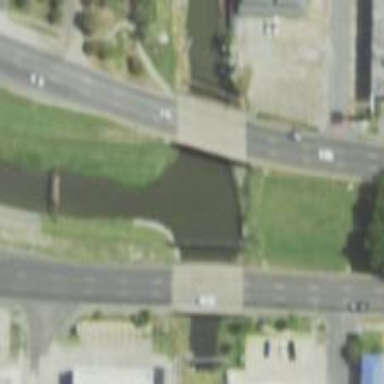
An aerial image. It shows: Canal.